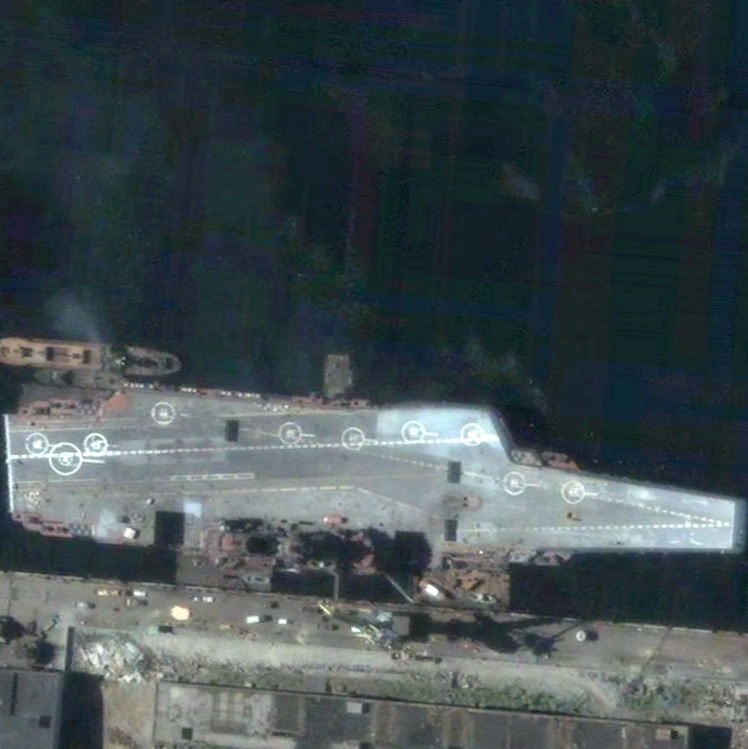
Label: aircraft_carrier